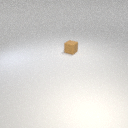
small brown rubber cube